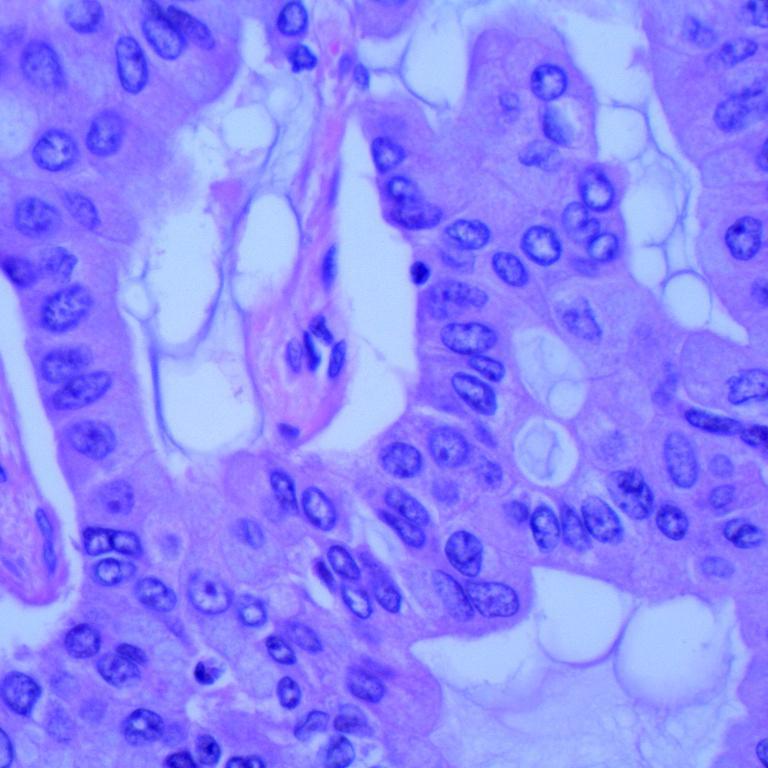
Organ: lung
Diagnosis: adenocarcinomas